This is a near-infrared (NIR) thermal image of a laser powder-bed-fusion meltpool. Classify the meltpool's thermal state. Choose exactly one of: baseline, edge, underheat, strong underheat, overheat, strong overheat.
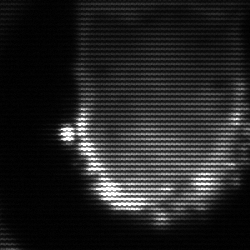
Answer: baseline